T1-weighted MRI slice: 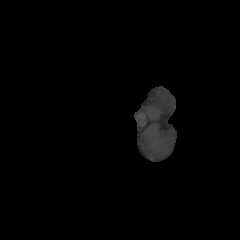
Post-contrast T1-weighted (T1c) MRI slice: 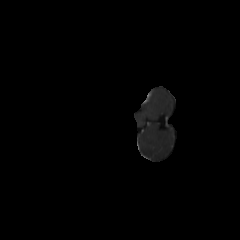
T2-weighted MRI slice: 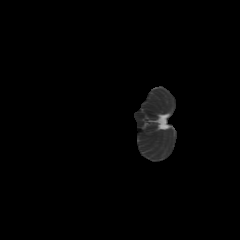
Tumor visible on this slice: no